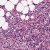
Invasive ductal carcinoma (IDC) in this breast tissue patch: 0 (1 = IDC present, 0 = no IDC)